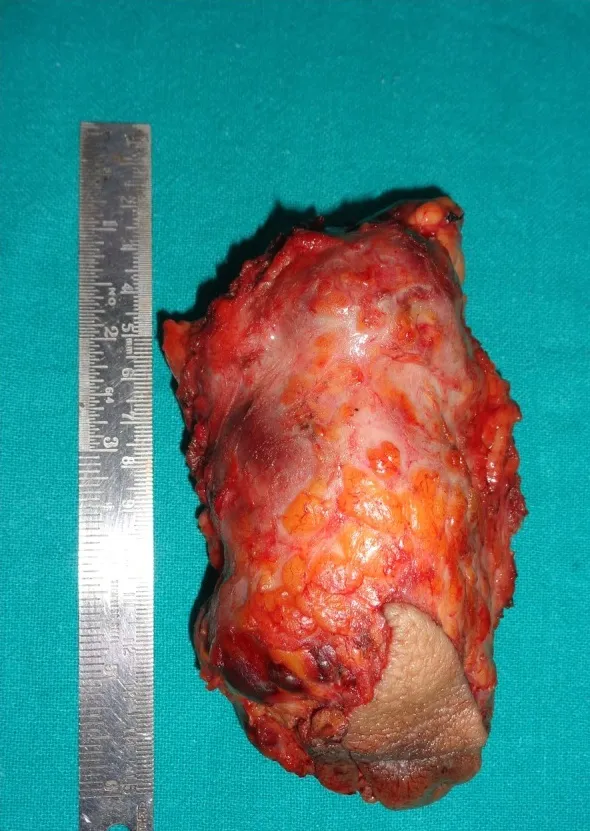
Resected specimen.
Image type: medical_photograph (other_medical_photograph)